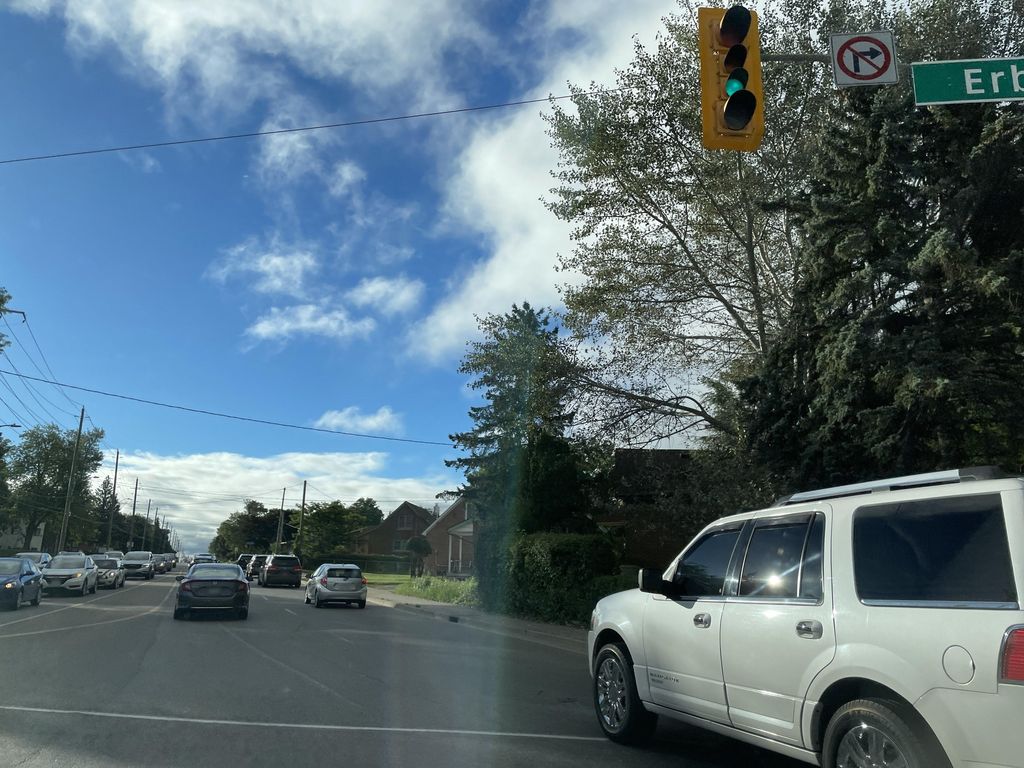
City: kitchener-waterloo